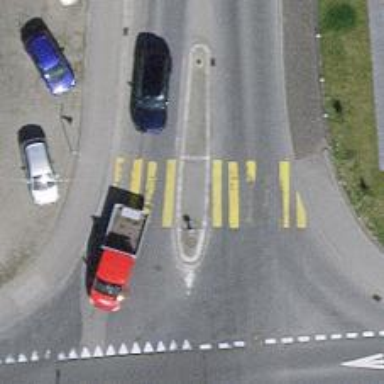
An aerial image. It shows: Uncontrolled zebra crossing with central island.